Question: Whenever the following code is run in Chrome and FF (not tested in other browsers), the '"text"' goes as such , as in the image.
The script is supposed to lift the '"text"' 4px above on 'mouseover' and return it back on 'mouseout'
But instead when the mouse is brought in the motion as below, each time it lifts 4px above to its last position.
'''
$(document).ready(function(){
$('#n #c a').hover(function(){
$('span',this).stop(true,true).animate({top:'-=4px'},200);
},function(){
$('span',this).stop(true,true).animate({top:'+=4px'},400);
});
});
'''

NOTE : In above image the text is just one, others are shown for understanding purpose.
You have to be quick to catch the same effect.
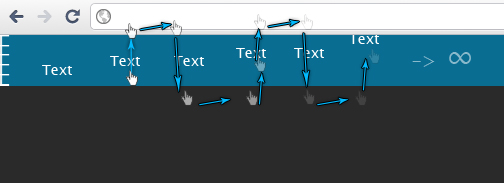
Answer: I think you can just set the top to -4px on hover and 0px when the mouse exists
'''
$(document).ready(function(){
$('#n #c a').hover(function(){
$('span',this).stop(true,true).animate({top:'-4px'},200);
},function(){
$('span',this).stop(true,true).animate({top:'0px'},400);
});
});
'''